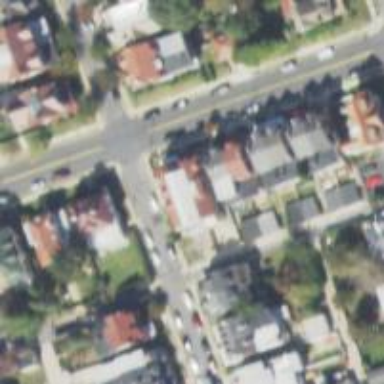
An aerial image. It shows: Neighborhood.